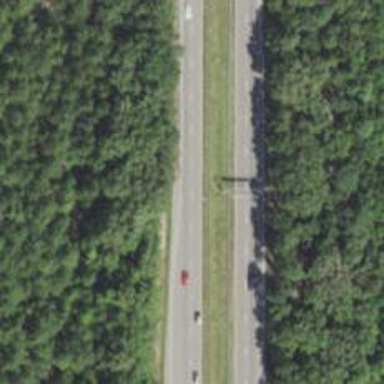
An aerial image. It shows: Asphalt motorway.